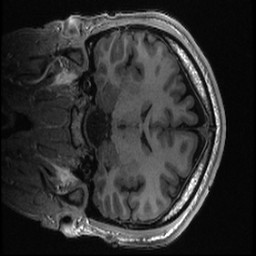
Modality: T1w
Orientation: coronal
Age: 23
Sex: male